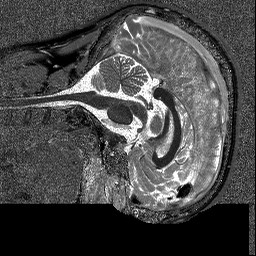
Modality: T1map
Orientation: sagittal
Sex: male